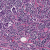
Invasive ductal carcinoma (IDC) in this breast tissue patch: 0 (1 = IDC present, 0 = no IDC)